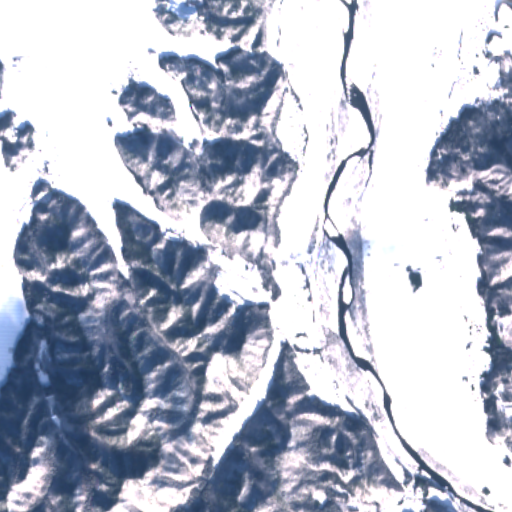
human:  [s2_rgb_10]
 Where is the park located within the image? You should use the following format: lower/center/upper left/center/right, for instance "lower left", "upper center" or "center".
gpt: The park is located in the center right of the image.
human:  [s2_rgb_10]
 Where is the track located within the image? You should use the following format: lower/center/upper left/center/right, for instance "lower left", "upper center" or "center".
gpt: The track is located in the center left of the image.
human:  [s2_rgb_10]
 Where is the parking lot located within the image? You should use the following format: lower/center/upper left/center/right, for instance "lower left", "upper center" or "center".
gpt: There is no parking lot in the image.